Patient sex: F
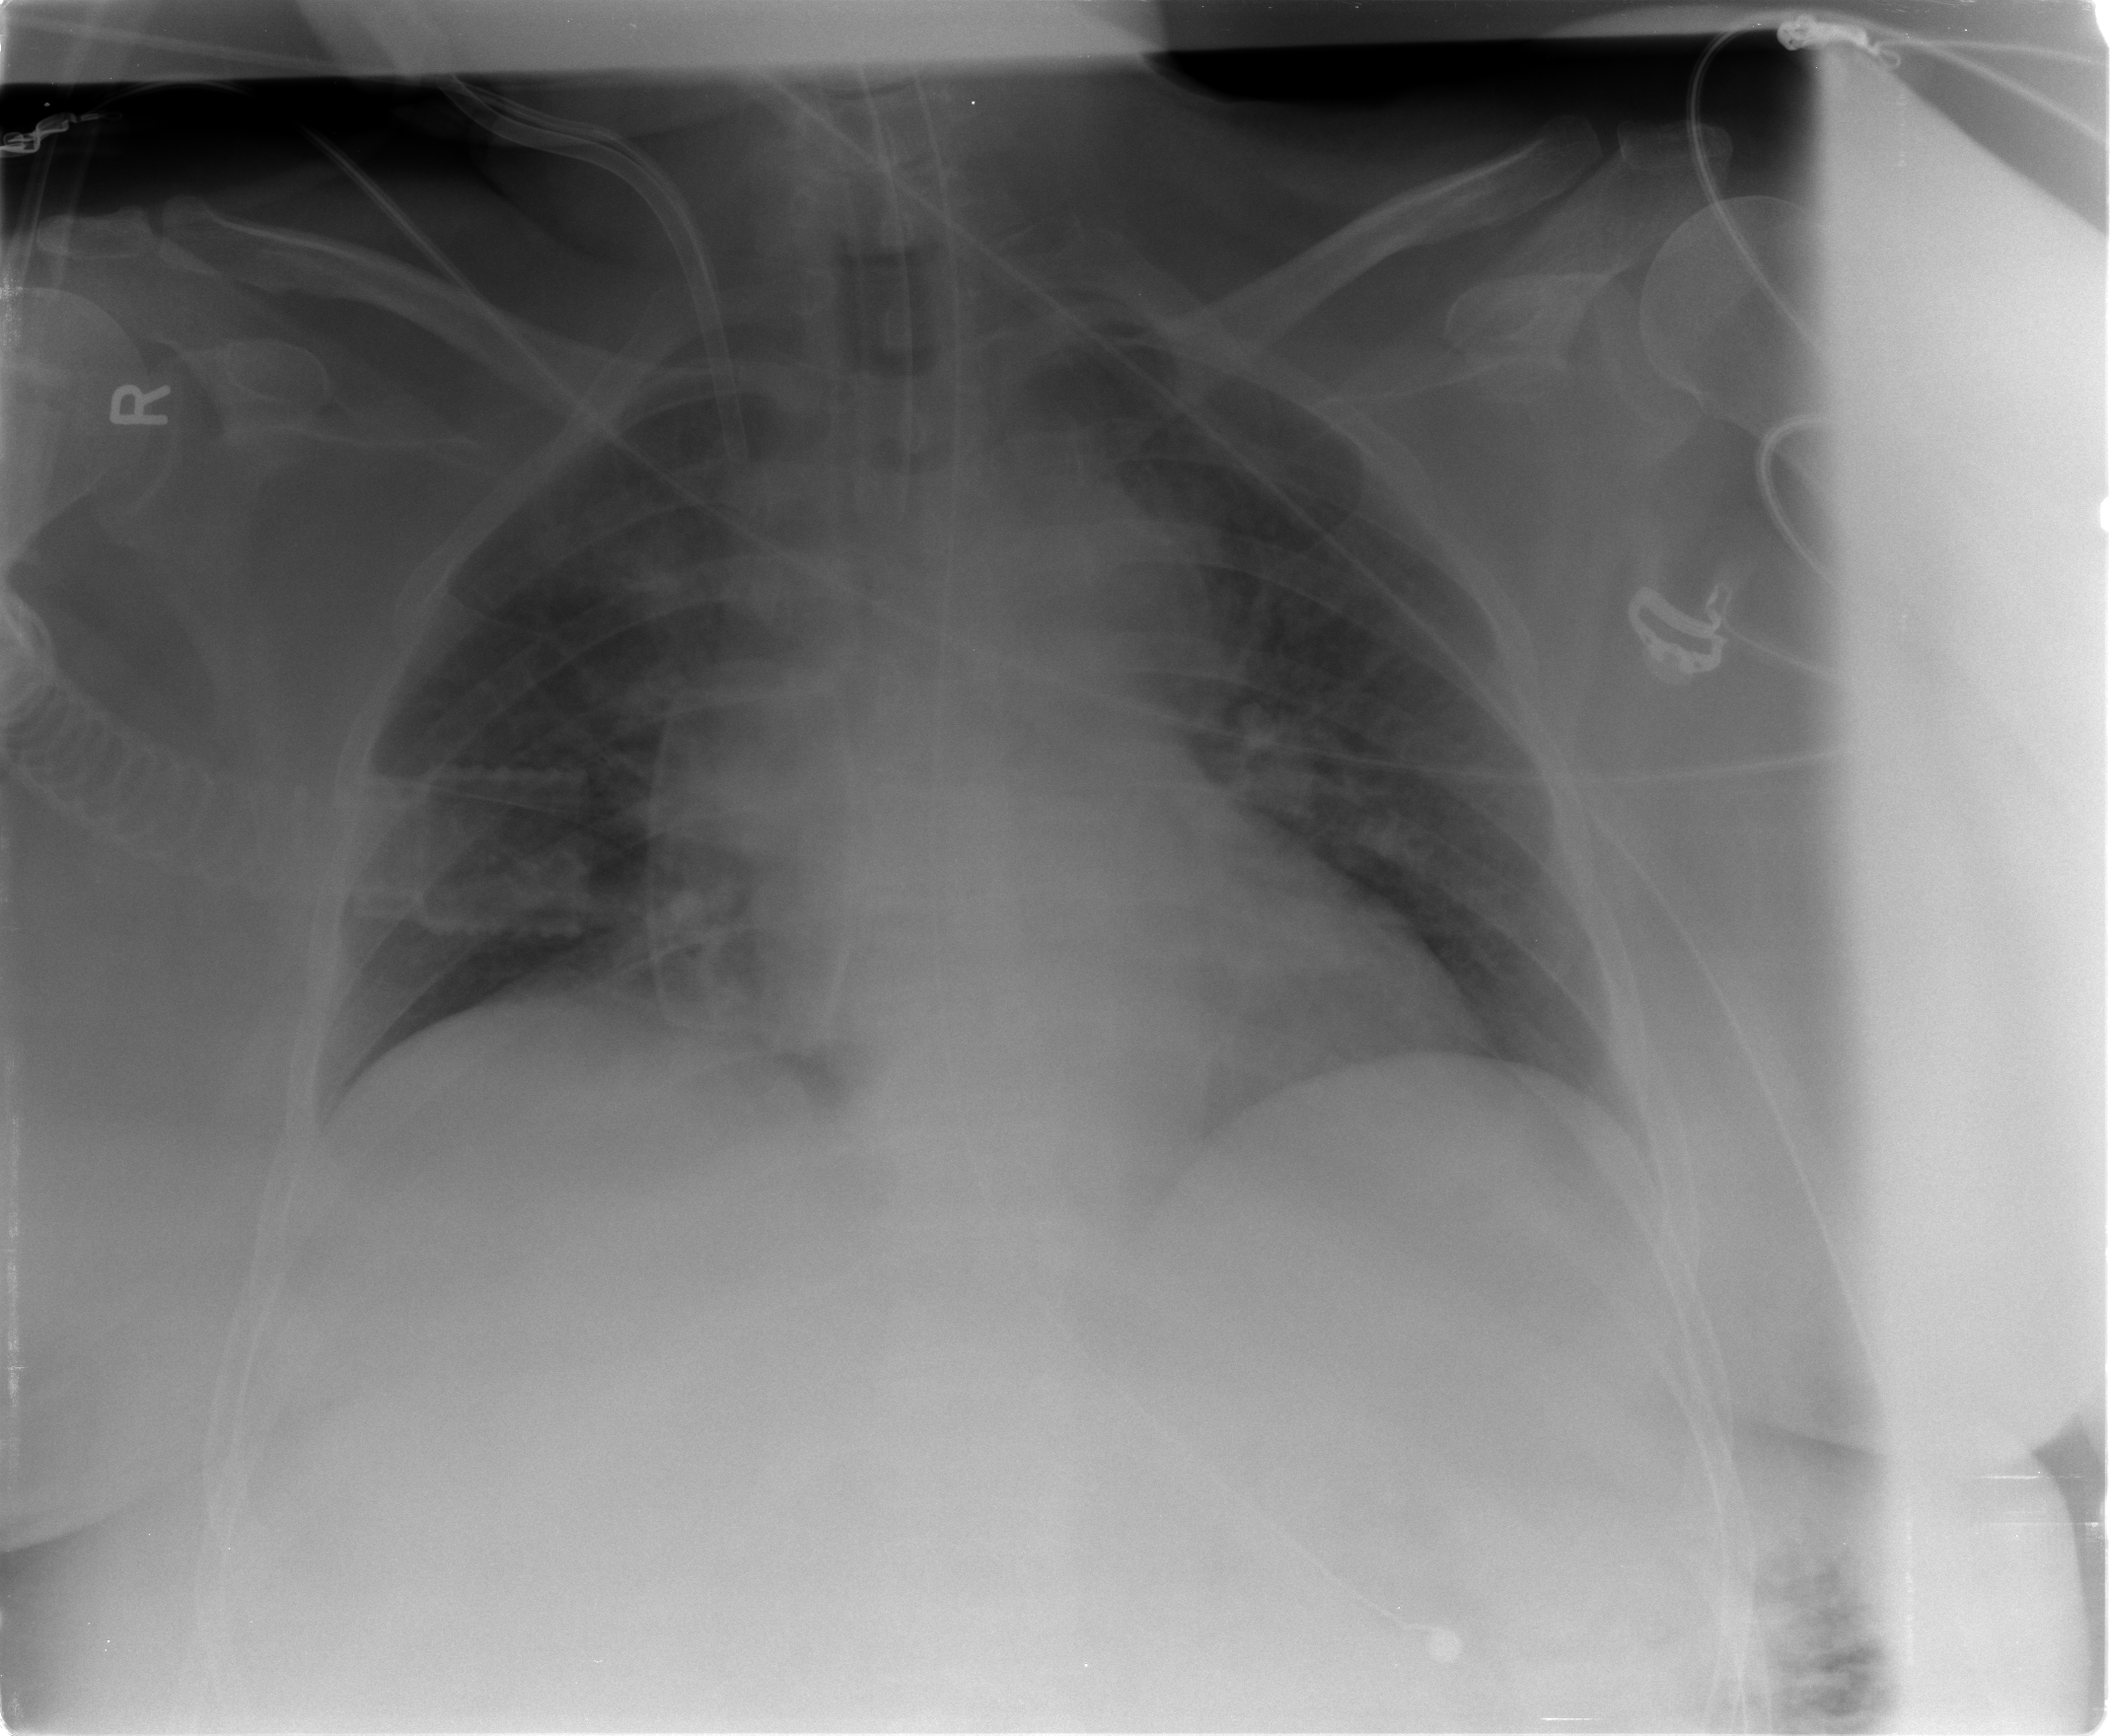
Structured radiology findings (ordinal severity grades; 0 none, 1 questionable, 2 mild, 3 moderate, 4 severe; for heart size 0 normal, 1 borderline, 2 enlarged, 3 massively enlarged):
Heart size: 0
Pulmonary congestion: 3
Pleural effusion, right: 0
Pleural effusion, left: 0
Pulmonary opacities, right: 0
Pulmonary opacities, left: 0
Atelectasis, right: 0
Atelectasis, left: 0